Question: '''
<?xml version="1.0" encoding="utf-8"?>
<RelativeLayout xmlns:android="http://schemas.android.com/apk/res/android"
android:layout_width="match_parent"
android:layout_height="wrap_content" >
<com.lociiapp.utils.RoundedImageView
android:id="@+id/notificationuserimage"
android:layout_width="70dp"
android:layout_height="70dp"
android:layout_alignParentLeft="true"
android:layout_alignParentTop="true"
android:layout_margin="20dp"
android:layout_marginBottom="10dip" />
<TextView
android:id="@+id/title"
android:layout_width="wrap_content"
android:layout_height="wrap_content"
android:layout_alignTop="@+id/notificationuserimage"
android:layout_toEndOf="@+id/notificationuserimage"
android:layout_toRightOf="@+id/notificationuserimage"
android:paddingBottom="10dp"
android:text="Request for traveling"
android:textColor="#282e36"
android:textSize="23px"
android:textStyle="bold" />
<TextView
android:id="@+id/desc"
android:layout_width="wrap_content"
android:layout_height="wrap_content"
android:layout_alignLeft="@+id/title"
android:layout_alignStart="@+id/title"
android:layout_below="@+id/title"
android:text="asd has requested to travel with you"
android:textColor="#282e36"
android:textSize="23px" />
<ImageView
android:id="@+id/imageView1"
android:layout_width="wrap_content"
android:layout_height="25dip"
android:layout_alignBottom="@+id/notificationuserimage"
android:layout_toEndOf="@+id/notificationuserimage"
android:layout_toRightOf="@+id/notificationuserimage"
android:src="@drawable/accepticon" />
<ImageView
android:id="@+id/imageView2"
android:layout_width="wrap_content"
android:layout_height="25dip"
android:layout_alignTop="@+id/imageView1"
android:layout_toEndOf="@+id/imageView1"
android:layout_toRightOf="@+id/imageView1"
android:src="@drawable/rejecticon" />
<TextView
android:id="@+id/rejectedrequest"
android:layout_width="wrap_content"
android:layout_height="40dip"
android:layout_alignParentEnd="true"
android:layout_alignParentRight="true"
android:layout_alignTop="@+id/revresetime"
android:singleLine="true"
android:text="Rejected"
android:visibility="invisible" />
<ImageView
android:id="@+id/runnimage"
android:layout_width="wrap_content"
android:layout_height="25dip"
android:layout_alignTop="@+id/revresetime"
android:layout_toLeftOf="@+id/rejectedrequest"
android:layout_toStartOf="@+id/rejectedrequest"
android:src="@drawable/drive"
android:visibility="invisible" />
<TextView
android:id="@+id/revresetime"
android:layout_width="wrap_content"
android:layout_height="wrap_content"
android:layout_alignBottom="@+id/imageView2"
android:layout_alignTop="@+id/imageView2"
android:layout_toEndOf="@+id/imageView2"
android:layout_toRightOf="@+id/imageView2"
android:gravity="center_vertical"
android:text="Just 5 Minute Ago"
android:textColor="#8f939b"
android:textSize="23px" />
</RelativeLayout>
'''
This is code of Notification List item Xml :
'''
public class Notifcationadapter extends BaseAdapter {
private static ArrayList<Notify> values;
Context context;
String senderid;
String imagepath;
String member_id;
String recevr_id;
String jsonResp;
// List<RowItem> rowItems;
ViewHolder holder = null;
LinearLayout linear2;
DataBaseManager dbManager = new DataBaseManager(context);
ArrayList<Notify> notifies;
public Notifcationadapter(Context context, ArrayList<Notify> notifies) {
super();
this.context = context;
this.notifies = notifies;
}
/* private view holder class */
private class ViewHolder {
TextView txtTitle;
TextView txtDesc;
ImageView yesimage;
ImageView noimage;
TextView revresetime;
TextView rejected;
ImageView runnimage;
ImageView notificationuserimage;
LinearLayout linear2;
}
public View getView(int position, View convertView, ViewGroup parent) {
LayoutInflater mInflater = (LayoutInflater) context
.getSystemService(Activity.LAYOUT_INFLATER_SERVICE);
if (convertView == null) {
convertView = mInflater.inflate(R.layout.notifcationlistitem,
parent, false);
holder = new ViewHolder();
// holder.linear2 = (LinearLayout) convertView
// .findViewById(R.id.linear2);
holder.txtDesc = (TextView) convertView.findViewById(R.id.desc);
holder.txtTitle = (TextView) convertView.findViewById(R.id.title);
holder.yesimage = (ImageView) convertView
.findViewById(R.id.imageView1);
holder.noimage = (ImageView) convertView
.findViewById(R.id.imageView2);
holder.revresetime = (TextView) convertView
.findViewById(R.id.revresetime);
holder.rejected = (TextView) convertView
.findViewById(R.id.rejectedrequest);
holder.notificationuserimage = (ImageView) convertView
.findViewById(R.id.notificationuserimage);
holder.runnimage = (ImageView) convertView
.findViewById(R.id.runnimage);
convertView.setTag(holder);
} else {
holder = (ViewHolder) convertView.getTag();
}
// holder.txtTitle.setText("Title");
String statustype = notifies.get(position).getNotificationType();
if (statustype.equals("1")) {
holder.txtTitle.setText("Request For travelling");
holder.txtDesc.setText(notifies.get(position)
.getNotificationDescrpiton());
holder.revresetime.setText(Functions
.setLastSeenNotifcationTime(notifies.get(position)
.getNotificationDatetime()));
senderid = notifies.get(position).getNotificationSenderID();
imagepath = "http://api.lociiapp.com/TransientStorage/"
+ senderid + ".jpg";
AQuery aq = new AQuery(context);
aq.id(holder.notificationuserimage).image(imagepath);
holder.yesimage.setVisibility(View.VISIBLE);
holder.noimage.setVisibility(View.VISIBLE);
holder.yesimage.setTag(convertView);
holder.yesimage.setOnClickListener(new OnClickListener() {
@Override
public void onClick(View arg0) {
// TODO Auto-generated method stub
View parentView = (View) arg0.getTag();
View view = parentView.findViewById(R.id.imageView1);
view.setVisibility(View.GONE);
view = parentView.findViewById(R.id.imageView2);
view.setVisibility(View.GONE);
// view = parentView.findViewById(R.id.linear2);
view.setVisibility(View.INVISIBLE);
view = parentView.findViewById(R.id.runnimage);
view.setVisibility(View.INVISIBLE);
new sendMesgTask().execute("Acepted");
Toast.makeText(context, "Yes", 10000).show();
}
});
holder.noimage.setTag(convertView);
holder.noimage.setOnClickListener(new OnClickListener() {
@Override
public void onClick(View v) {
// TODO Auto-generated method stub
View parentView = (View) v.getTag();
View view = parentView.findViewById(R.id.imageView1);
view.setVisibility(View.GONE);
view = parentView.findViewById(R.id.imageView2);
view.setVisibility(View.GONE);
view = parentView.findViewById(R.id.rejectedrequest);
view.setVisibility(View.VISIBLE);
Toast.makeText(context, "NO", 10000).show();
// holder.linear2.setVisibility(View.INVISIBLE);
new sendMesgTask().execute("Rjected");
holder.yesimage.setVisibility(View.GONE);
holder.noimage.setVisibility(View.GONE);
holder.rejected.setVisibility(View.VISIBLE);
}
});
}
else if (statustype.equals("2")) {
holder.txtDesc.setText(notifies.get(position)
.getNotificationDescrpiton());
holder.txtTitle.setText("Post");
holder.revresetime.setText(Functions
.setLastSeenNotifcationTime(notifies.get(position)
.getNotificationDatetime()));
holder.runnimage.setVisibility(View.VISIBLE);
senderid = notifies.get(position).getNotificationSenderID();
imagepath = "http://api.lociiapp.com/TransientStorage/"
+ senderid + ".jpg";
AQuery aq = new AQuery(context);
aq.id(holder.notificationuserimage).image(imagepath);
holder.yesimage.setVisibility(View.GONE);
holder.noimage.setVisibility(View.GONE);
}
else {
holder.txtDesc.setText(notifies.get(position)
.getNotificationDescrpiton());
holder.txtTitle.setText("Accept/ Reject ");
holder.txtDesc.setTextColor(Color.RED);
holder.yesimage.setVisibility(View.GONE);
holder.noimage.setVisibility(View.GONE);
holder.revresetime.setText(Functions
.setLastSeenNotifcationTime(notifies.get(position)
.getNotificationDatetime()));
senderid = notifies.get(position).getNotificationSenderID();
imagepath = "http://api.lociiapp.com/TransientStorage/" + senderid
+ ".jpg";
AQuery aq = new AQuery(context);
aq.id(holder.notificationuserimage).image(imagepath);
}
String notifcationsenderid = notifies.get(position)
.getNotificationSenderID();
String notisread = notifies.get(position).getNotificationStatus();
if (notisread.equals("false")) {
convertView.setBackgroundColor(Color.parseColor("#f5f6f1"));
} else {
convertView.setBackgroundColor(Color.parseColor("#ffffff"));
}
return convertView;
}
@Override
public int getCount() {
return notifies.size();
}
@Override
public Object getItem(int position) {
return notifies.get(position).getNotificationType();
}
@Override
public long getItemId(int position) {
return position;
}
}
}
'''

In given Screen item which has a like and dislike Button , date is coming right of image like dislike but when ImageView is hidden date and time goes to top even you can see In Post item that date and time are appearing on the top . I need suggestions how to achieve this.
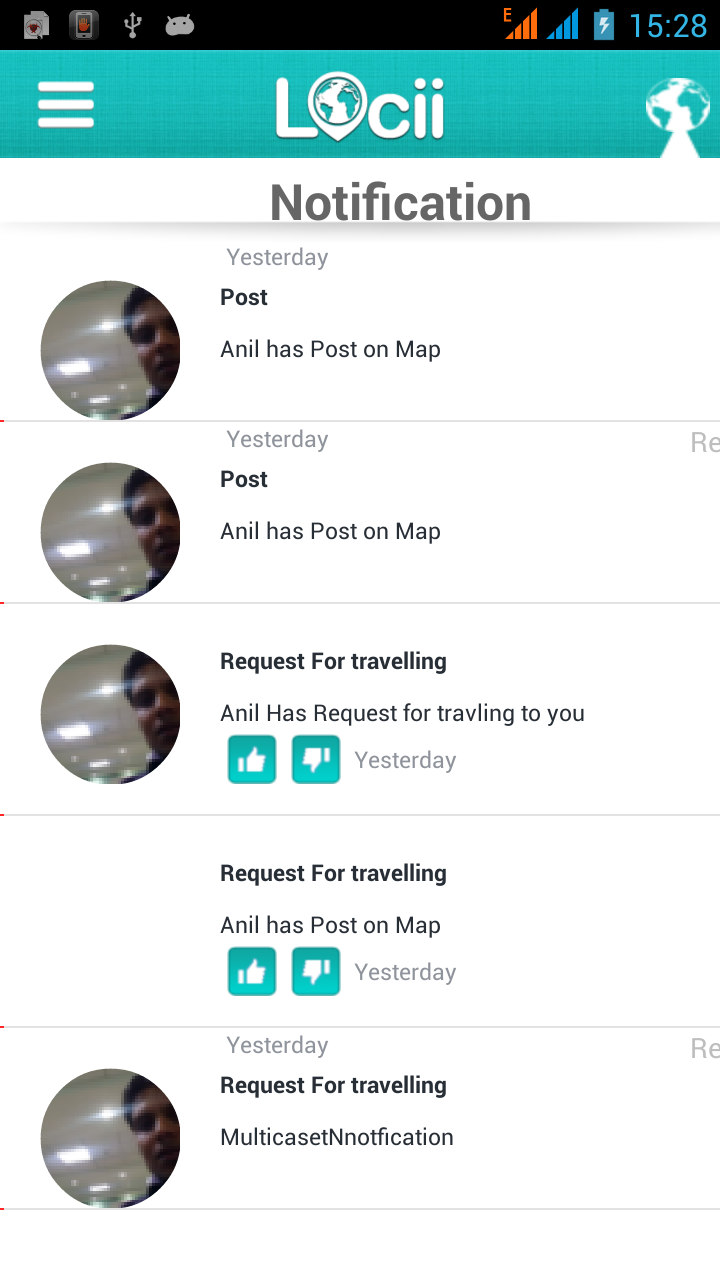
Answer: '''
<LinearLayout
xmlns:android="http://schemas.android.com/apk/res/android"
android:layout_width="match_parent"
android:layout_height="wrap_content"
android:background="#fff"
android:orientation="horizontal" >
<com.lociiapp.utils.RoundedImageView
android:id="@+id/notificationuserimage"
android:layout_width="70dp"
android:layout_height="70dp"
android:layout_alignParentLeft="true"
android:layout_alignParentTop="true"
android:layout_margin="20dp"
android:layout_marginBottom="10dip" />
<LinearLayout
android:id="@+id/motherLayout"
android:layout_width="wrap_content"
android:layout_height="match_parent"
android:orientation="vertical" >
<TextView
android:id="@+id/title"
android:layout_width="wrap_content"
android:layout_height="wrap_content"
android:layout_alignTop="@+id/notificationuserimage"
android:layout_toEndOf="@+id/notificationuserimage"
android:layout_toRightOf="@+id/notificationuserimage"
android:paddingBottom="10dp"
android:text="Request for traveling"
android:textColor="#282e36"
android:textSize="23px"
android:textStyle="bold" />
<TextView
android:id="@+id/desc"
android:layout_width="wrap_content"
android:layout_height="wrap_content"
android:layout_alignLeft="@+id/title"
android:layout_alignStart="@+id/title"
android:layout_below="@+id/title"
android:text="asd has requested to travel with you"
android:textColor="#282e36"
android:textSize="23px" />
<LinearLayout
android:id="@+id/motherLayout"
android:layout_width="wrap_content"
android:layout_height="wrap_content"
android:orientation="horizontal" >
<ImageView
android:id="@+id/imageView1"
android:layout_width="wrap_content"
android:layout_height="25dip"
android:layout_alignBottom="@+id/notificationuserimage"
android:layout_toEndOf="@+id/notificationuserimage"
android:layout_toRightOf="@+id/notificationuserimage"
android:src="@drawable/accepticon" />
<ImageView
android:id="@+id/imageView2"
android:layout_width="wrap_content"
android:layout_height="25dip"
android:layout_alignTop="@+id/imageView1"
android:layout_toEndOf="@+id/imageView1"
android:layout_toRightOf="@+id/imageView1"
android:src="@drawable/rejecticon" />
<TextView
android:id="@+id/rejectedrequest"
android:layout_width="wrap_content"
android:layout_height="40dip"
android:layout_alignParentEnd="true"
android:layout_alignParentRight="true"
android:layout_alignTop="@+id/revresetime"
android:singleLine="true"
android:text="Rejected"
android:visibility="invisible" />
<ImageView
android:id="@+id/runnimage"
android:layout_width="wrap_content"
android:layout_height="25dip"
android:layout_alignTop="@+id/revresetime"
android:layout_toLeftOf="@+id/rejectedrequest"
android:layout_toStartOf="@+id/rejectedrequest"
android:src="@drawable/drive"
android:visibility="invisible" />
<TextView
android:id="@+id/revresetime"
android:layout_width="wrap_content"
android:layout_height="wrap_content"
android:layout_alignBottom="@+id/imageView2"
android:layout_alignTop="@+id/imageView2"
android:layout_toEndOf="@+id/imageView2"
android:layout_toRightOf="@+id/imageView2"
android:gravity="center_vertical"
android:text="Just 5 Minute Ago"
android:textColor="#8f939b"
android:textSize="23px" />
</LinearLayout>
</LinearLayout>
</LinearLayout>
'''